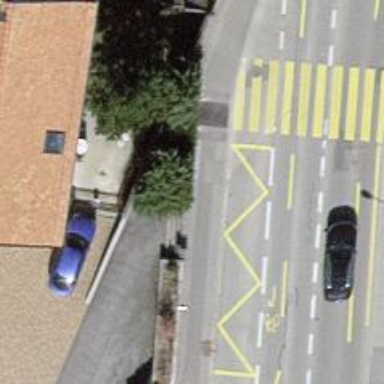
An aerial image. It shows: Bus stop with platform for public transport.